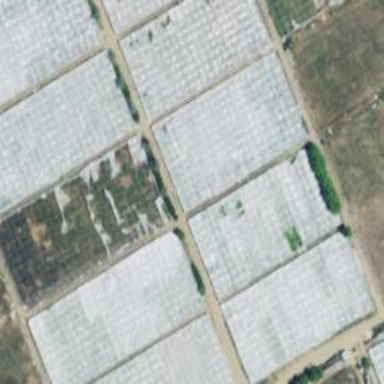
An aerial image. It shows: Greenhouse.